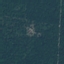
Label: Forest